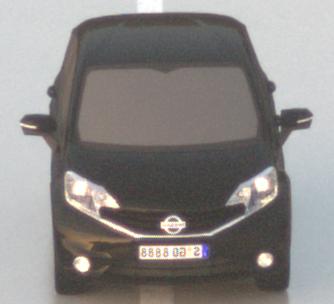
Make: Nissan
Model: Note 1.2
Detailed model: Note (E12) (10/13 - 12/16)
Model produced from: 2013/10
Model produced until: 2015/09
Doors: 5
Color: black
Road condition: wet road
Daytime: sunrise or sunset
Contrast: low contrast